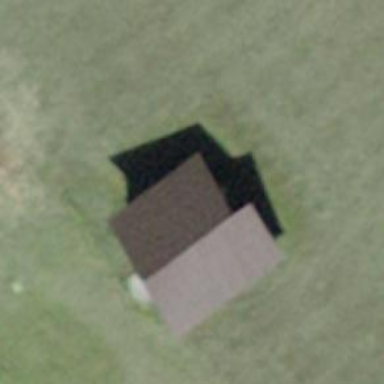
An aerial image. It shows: Rural barn.